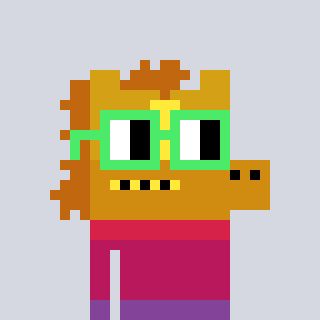
a pixel art character with square light green glasses, a yellow horse-shaped head and a orange-colored body on a cool background